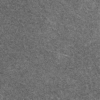
Label: dusty